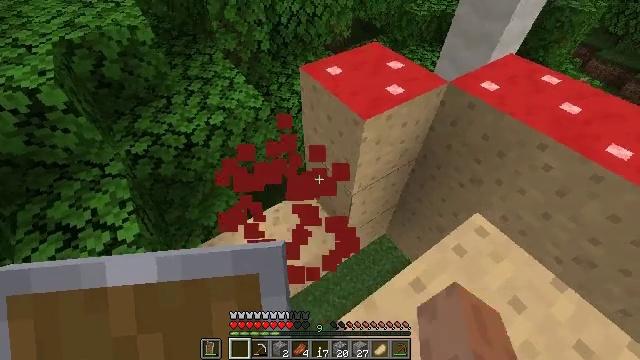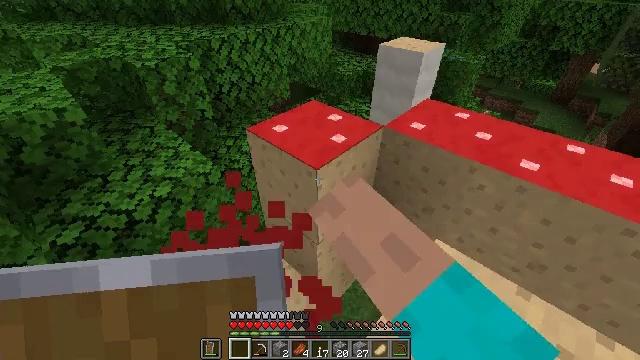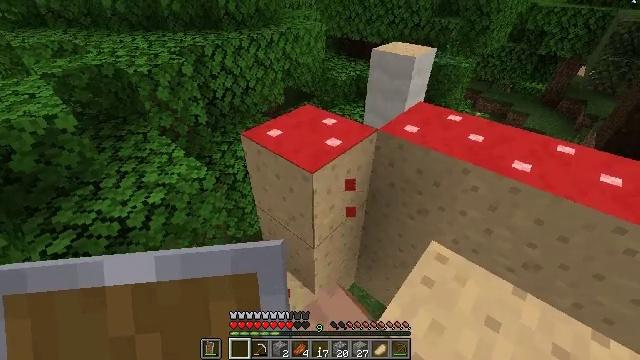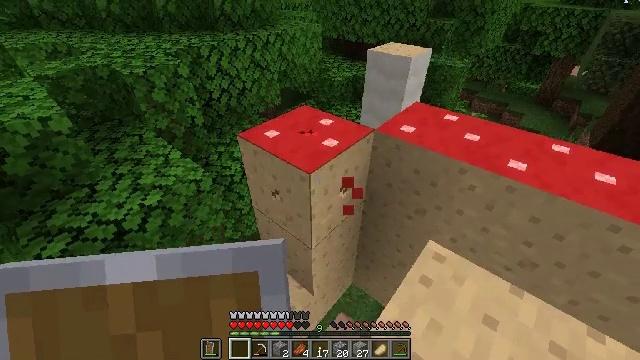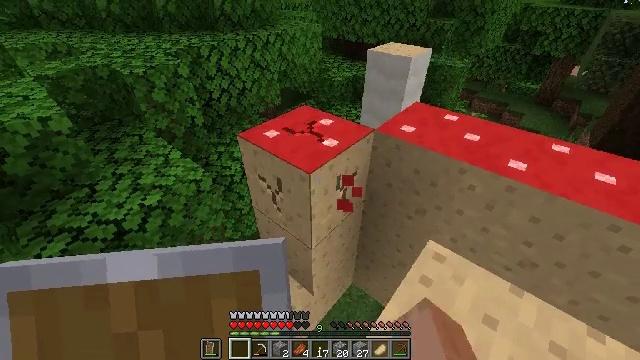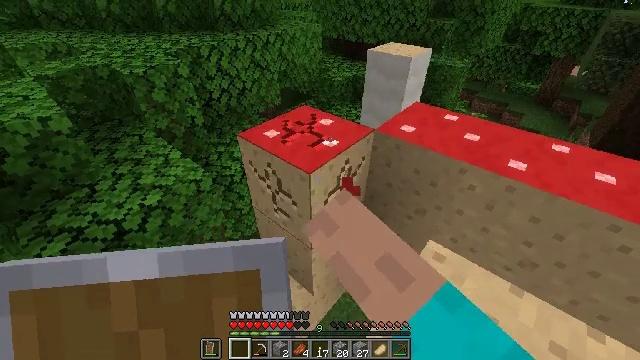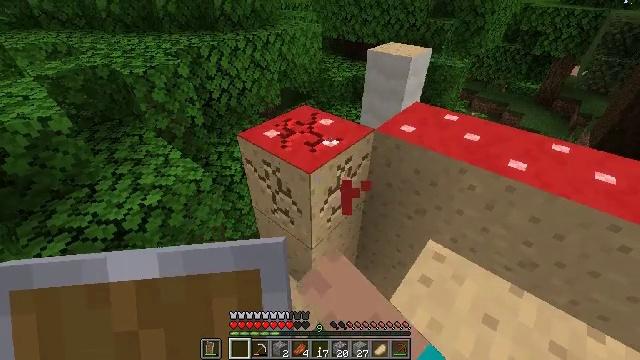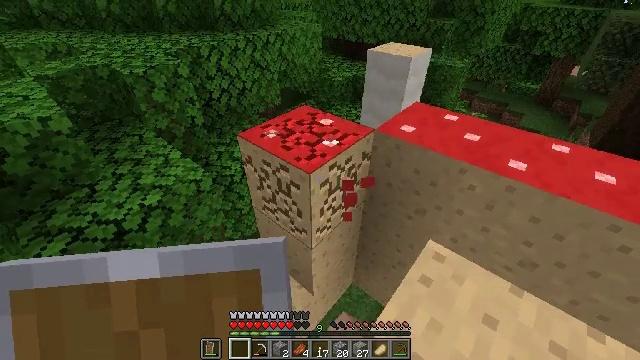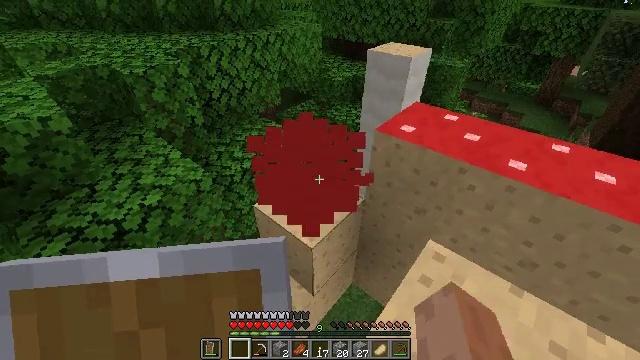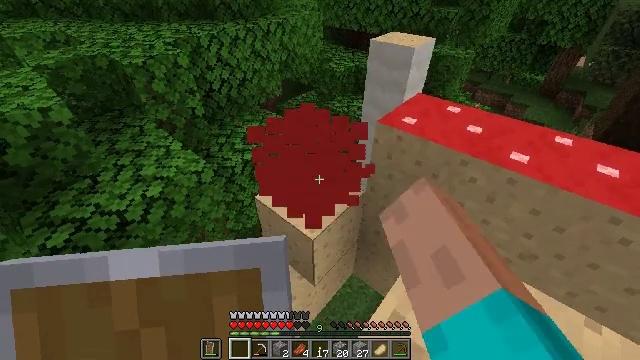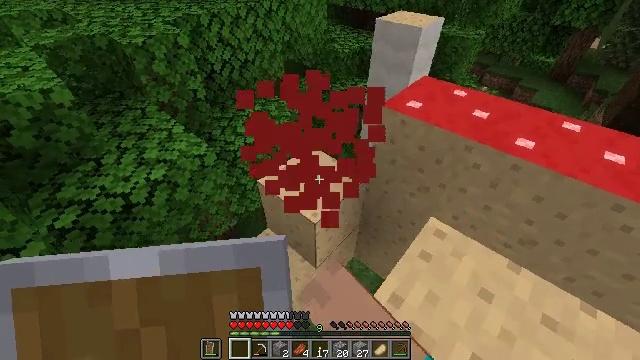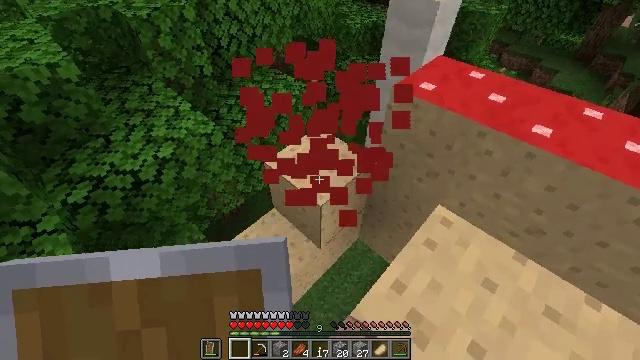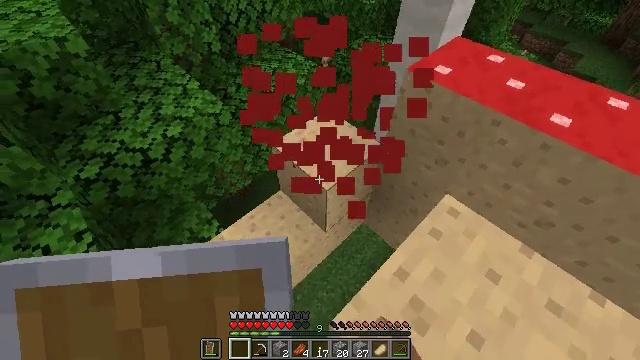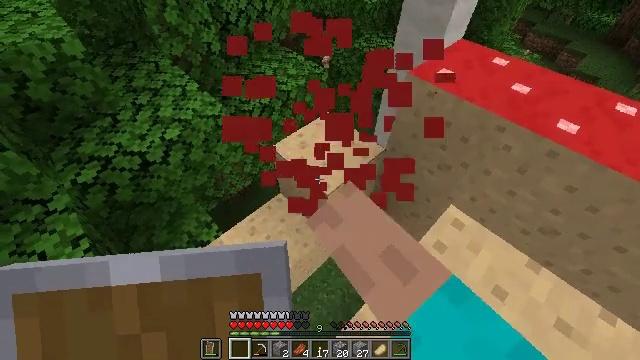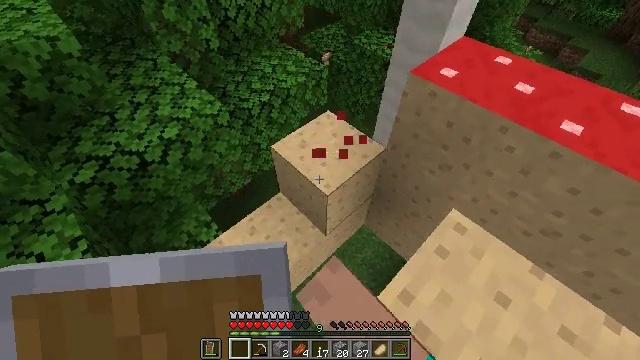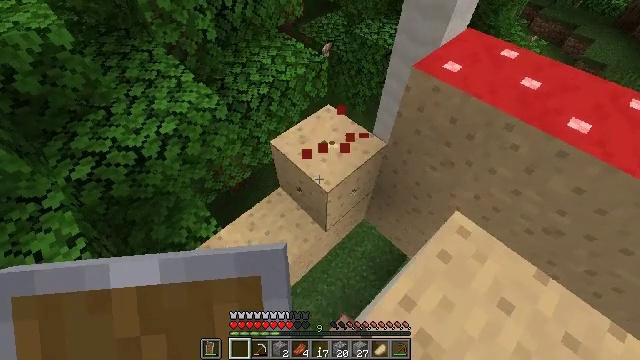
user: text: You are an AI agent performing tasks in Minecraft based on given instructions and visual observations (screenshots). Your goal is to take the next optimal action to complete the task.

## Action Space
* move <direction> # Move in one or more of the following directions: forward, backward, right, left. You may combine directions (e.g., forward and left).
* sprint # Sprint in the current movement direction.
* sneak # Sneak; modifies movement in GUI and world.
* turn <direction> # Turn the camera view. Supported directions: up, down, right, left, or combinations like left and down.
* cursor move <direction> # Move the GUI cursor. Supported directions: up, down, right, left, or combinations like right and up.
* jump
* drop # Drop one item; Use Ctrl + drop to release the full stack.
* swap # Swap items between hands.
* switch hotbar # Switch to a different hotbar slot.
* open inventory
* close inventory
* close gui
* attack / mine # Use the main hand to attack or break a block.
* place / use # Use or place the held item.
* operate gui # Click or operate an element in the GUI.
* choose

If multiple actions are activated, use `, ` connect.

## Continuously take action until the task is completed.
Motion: motion action
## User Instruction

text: Chop down the red mushroom block.
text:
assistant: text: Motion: sneak, turn right and up, attack / mine
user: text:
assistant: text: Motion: sneak, turn right, attack / mine
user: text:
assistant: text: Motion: sneak, attack / mine
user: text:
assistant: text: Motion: sneak, attack / mine
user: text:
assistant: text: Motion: sneak, attack / mine
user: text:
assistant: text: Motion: sneak, attack / mine
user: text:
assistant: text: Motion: sneak, attack / mine
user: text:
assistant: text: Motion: sneak, attack / mine
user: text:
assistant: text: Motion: sneak, turn down, attack / mine
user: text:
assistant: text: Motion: sneak, turn down, attack / mine
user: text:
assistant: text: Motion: move forward, sneak, turn left and down, attack / mine
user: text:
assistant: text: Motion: move forward, sneak, turn left and down, attack / mine
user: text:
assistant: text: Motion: move forward, sneak, attack / mine
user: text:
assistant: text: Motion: move forward, sneak, attack / mine
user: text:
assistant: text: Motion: move forward, sneak, turn down, attack / mine
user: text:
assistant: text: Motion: sneak, attack / mine
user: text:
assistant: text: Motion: sneak, attack / mine
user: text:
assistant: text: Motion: sneak, attack / mine
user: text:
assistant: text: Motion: sneak, attack / mine
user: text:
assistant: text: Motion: sneak, attack / mine
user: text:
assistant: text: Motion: sneak, turn down, attack / mine
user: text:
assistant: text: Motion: sneak, turn down, attack / mine
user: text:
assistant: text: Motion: sneak, turn down, attack / mine
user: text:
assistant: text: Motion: sneak, attack / mine
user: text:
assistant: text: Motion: sneak, attack / mine
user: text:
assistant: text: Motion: sneak, attack / mine
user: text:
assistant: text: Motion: sneak, attack / mine
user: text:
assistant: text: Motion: sneak, attack / mine
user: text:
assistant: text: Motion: sneak, attack / mine
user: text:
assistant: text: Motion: sneak, attack / mine